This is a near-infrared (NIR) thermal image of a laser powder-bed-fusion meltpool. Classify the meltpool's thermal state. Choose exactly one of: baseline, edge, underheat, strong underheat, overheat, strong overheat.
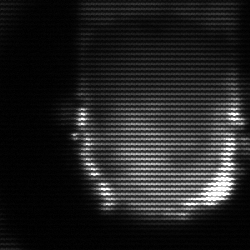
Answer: baseline